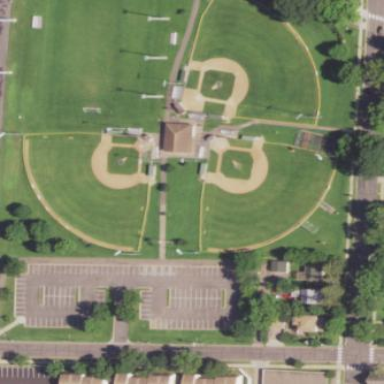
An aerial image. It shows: Baseball pitch for leisure and sports activities.